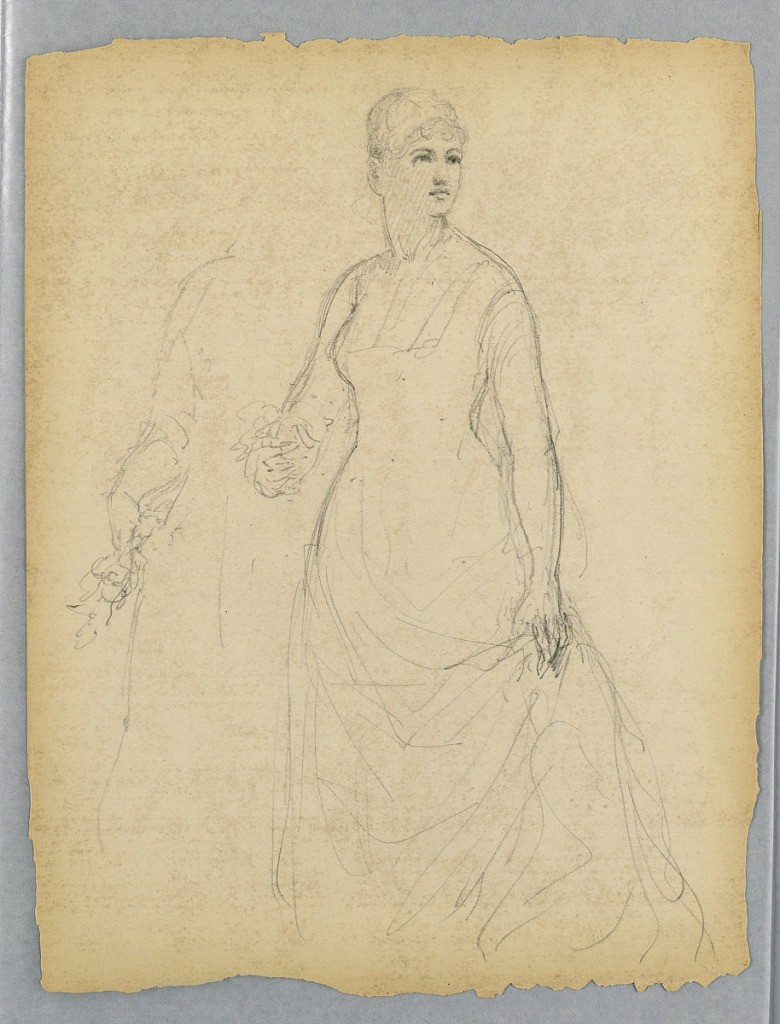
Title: Sketch for Portrait of a Standing Woman
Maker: Daniel Huntington, American, 1816–1906
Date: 1879
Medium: Graphite on paper
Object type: Drawing
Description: Standing woman with flowers in her right hand and her skirt held in her left hand. She looks toward the right. Her right hand repeated, at left. Verso: Hands crossed below the wrists with lower arms shown. A right hand, lower right. Name, lower left.